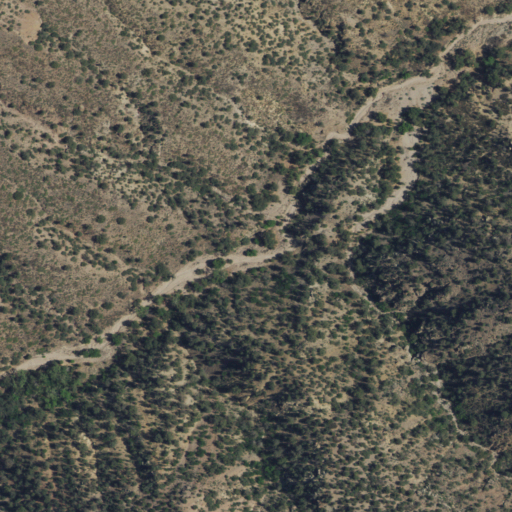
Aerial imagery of valley in New Mexico named Cake Canyon containing shrub and evergreen forest